九年级 · 解析几何
已知拋物线 $y=a x^{2}+b x+1$ 经过点 $(1,-2),(-2,13)$.

(1) 求 $a, b$ 的值;

（2）若 $\left(5, y_{1}\right),\left(m, y_{2}\right)$ 是抛物线上不同的两点, 且 $y_{2}=12-y_{1}$, 求 $m$ 的值.

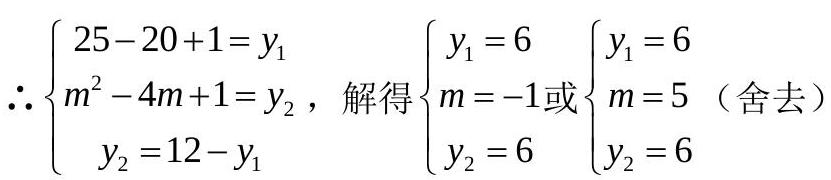
答案:  (1) $a=1, b=-4$; (2) $m=-1$

解析: (1) 将点的坐标分别代入解析式即可求得 $\mathrm{a}, \mathrm{b}$ 的值;

(2) 将 $\left(5, y_{1}\right),\left(m, y_{2}\right)$ 代入解析式, 联立 $y_{2}=12-y_{1}$ 即可求得 $m$ 的值.

【详解】(1) $\because$ 抛物线 $y=a x^{2}+b x+1$ 经过点 $(1,-2),(-2,13)$,

$\therefore\left\{\begin{array}{c}-2=a+b+1 \\ 13=4 a-2 b+1\end{array}\right.$, 解得 $\left\{\begin{array}{c}a=1 \\ b=-4\end{array}\right.$,

$\therefore \mathrm{a}$ 的值为 $1, \mathrm{~b}$ 的值为 -4 ;

(2) $\because\left(5, y_{1}\right),\left(m, y_{2}\right)$ 是拋物线上不同的两点,

$\therefore \mathrm{m}$ 的值为 -1 .

【点睛】本题主要考查二次函数性质, 用待定系数法求二次函数, 正确解出方程组求得未知数是解题的关键.